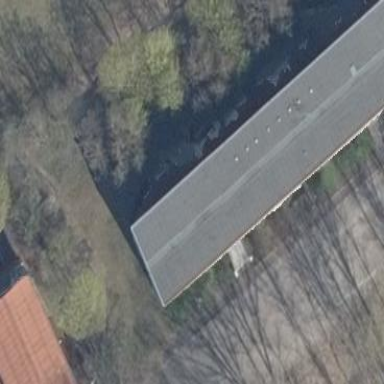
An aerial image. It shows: Commercial building with flat black roof.